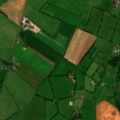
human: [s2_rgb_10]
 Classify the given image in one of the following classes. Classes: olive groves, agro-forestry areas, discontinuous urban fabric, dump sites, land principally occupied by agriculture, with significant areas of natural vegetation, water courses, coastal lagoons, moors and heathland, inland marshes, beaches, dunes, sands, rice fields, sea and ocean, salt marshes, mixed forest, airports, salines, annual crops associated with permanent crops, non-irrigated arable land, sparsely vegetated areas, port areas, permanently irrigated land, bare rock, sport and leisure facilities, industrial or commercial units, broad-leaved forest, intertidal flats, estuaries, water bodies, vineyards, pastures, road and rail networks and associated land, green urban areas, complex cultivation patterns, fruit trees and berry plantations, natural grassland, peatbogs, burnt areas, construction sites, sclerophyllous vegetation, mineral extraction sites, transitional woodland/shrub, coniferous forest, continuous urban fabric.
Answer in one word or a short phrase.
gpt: non-irrigated arable land, pastures, transitional woodland/shrub